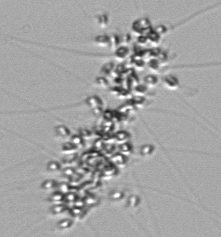
Label: Chaetoceros_didymus_TAG_external_flagellate